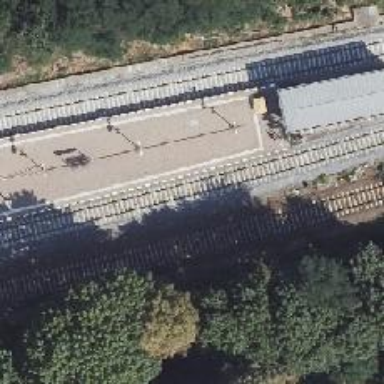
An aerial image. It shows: Light rail stop position with railway stop for public transport.